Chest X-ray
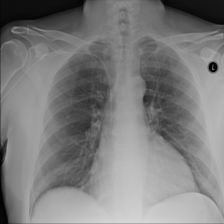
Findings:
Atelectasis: negative
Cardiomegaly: negative
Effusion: negative
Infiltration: negative
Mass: negative
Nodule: negative
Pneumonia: negative
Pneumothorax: negative
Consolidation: negative
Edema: negative
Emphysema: negative
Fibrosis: negative
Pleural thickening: negative
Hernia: negative